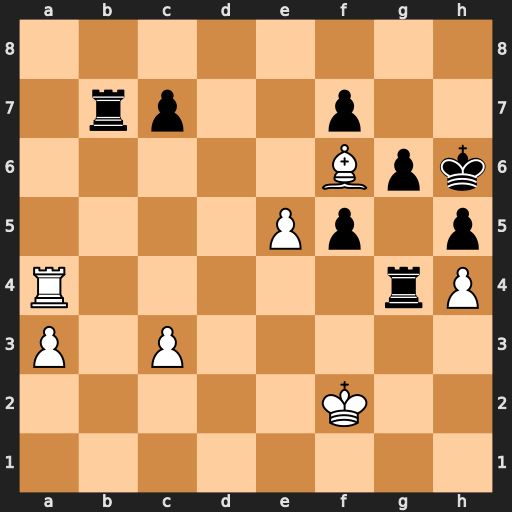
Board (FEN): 8/1rp2p2/5Bpk/4Pp1p/R5rP/P1P5/5K2/8
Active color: w
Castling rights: -
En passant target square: -
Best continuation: Ra8 g5 hxg5+ Rxg5 Rh8+ Kg6 Rg8+